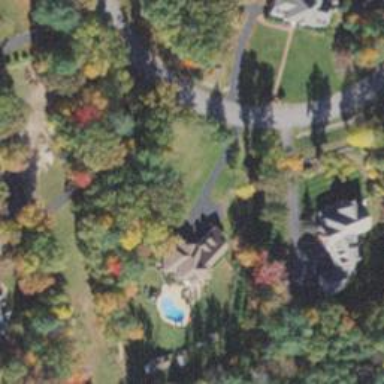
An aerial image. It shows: Driveway.